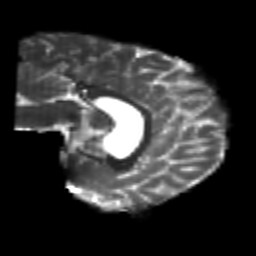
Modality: T2w
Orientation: sagittal
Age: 23
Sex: female
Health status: healthy
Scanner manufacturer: philips
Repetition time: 7.384 s
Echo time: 0.08599 s